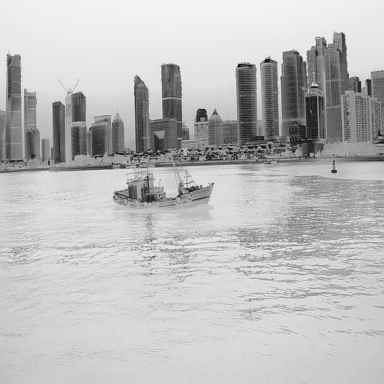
There is a bulk_carrier in the infrared image.